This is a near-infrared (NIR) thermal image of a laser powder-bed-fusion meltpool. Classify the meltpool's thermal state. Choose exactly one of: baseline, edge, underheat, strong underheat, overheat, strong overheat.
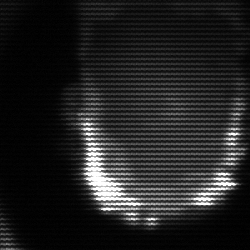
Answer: baseline